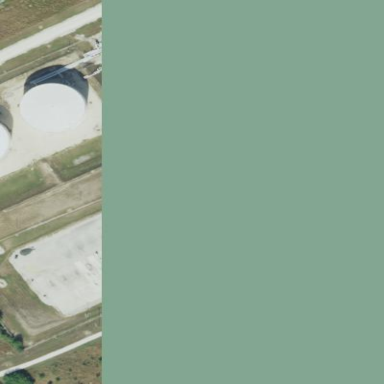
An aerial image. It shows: Industrial area designated as petroleum terminal.